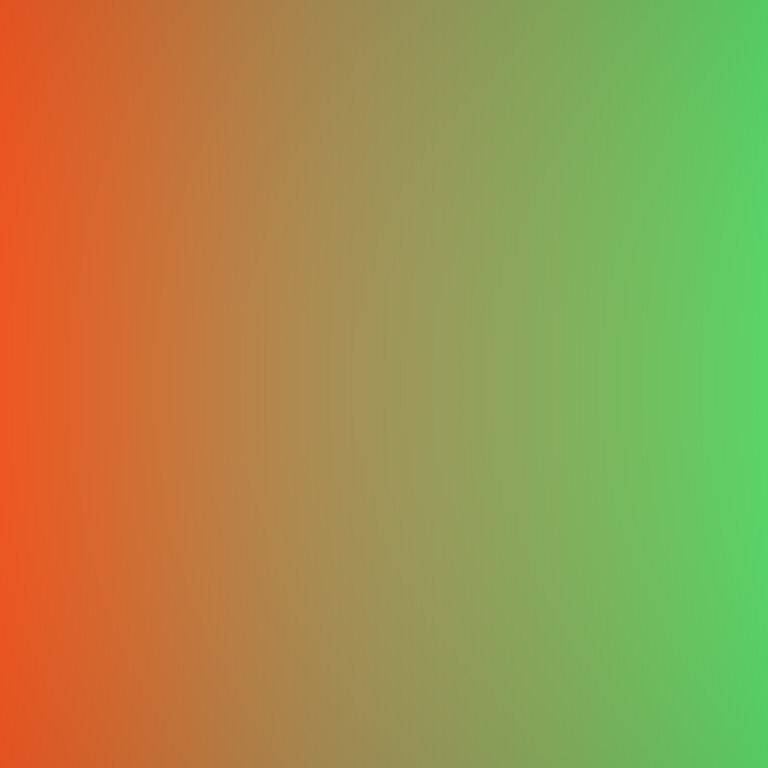
Abstract light effect, smooth gradient from warm orange to vibrant green, calm atmosphere, soft blend, no room, no furniture, no objects.